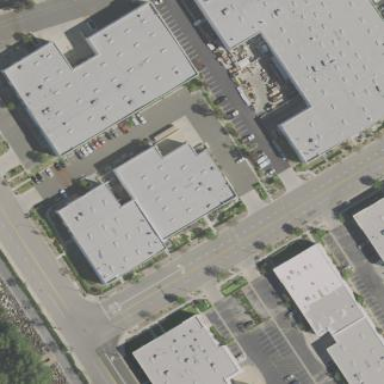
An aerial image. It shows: Warehouse building.